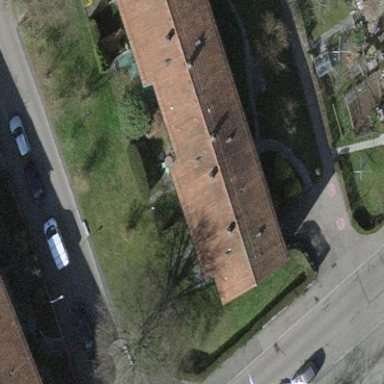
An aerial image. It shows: Image showing building with apartments.